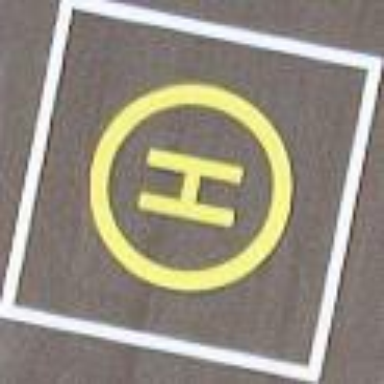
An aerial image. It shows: Image showing helipad at airport.